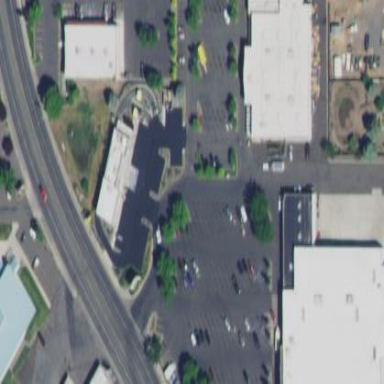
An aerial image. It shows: Retail area.